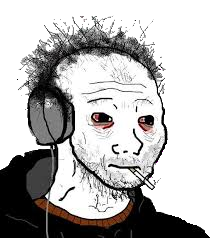
Label: 5_Doomer